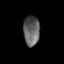
Tissue: skin
Cell type: Others
Senescence score: 0.7419
Nuclear area (px): 483
Mean DAPI intensity: 96.033